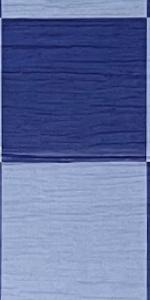
Label: Empty